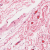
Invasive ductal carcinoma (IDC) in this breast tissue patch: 0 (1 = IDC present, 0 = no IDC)